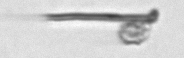
Label: fiber_TAG_external_detritus